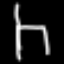
Label: chair